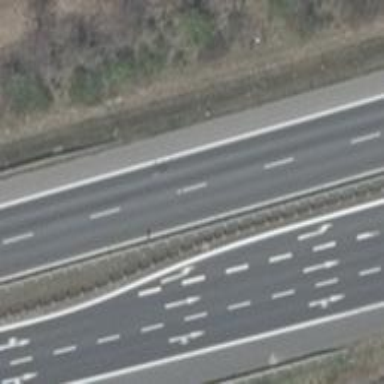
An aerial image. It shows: Asphalt primary highway designated as motorroad.